Question: I am working on a PHP project and I am not sure what framework it is using. I googled a code snippet which was:
'''
addChild(new Select(
'''
Google showed some results and based on the conclusion I'm thinking of symfony. But actionscript too uses something like that.
Folder structure is like:

So the question is: How would I know what I'm working on?
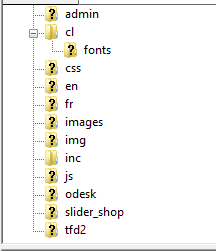
Answer: According to the comments below the question all the folderstructure can be seen within the screenshot.
This doesn't look like any known framework, more likely an self-written framework if any at all!
But I'm pretty sure this is plain PHP, maybe with some external components, but not an framework (if not an self-written as metioned above).
If it was Symfony, the structure would look something like in the below screenshot.

If it would be Zend Framework, there would be a really big libary folder which contains the whole Zend Framework.